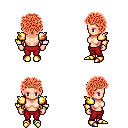
a pixel art fantasy rpg character, female body template, human, light skin, gold arm armor, red pants, red curly afro hairstyle, bronze tiara, gold boots, four views (front, back, left, right), 2x2 character sprite sheet, small pixel art, hard edges, no anti-aliasing